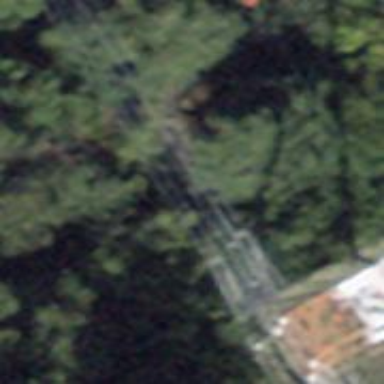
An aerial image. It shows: Power tower.